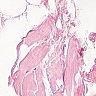
Metastatic tissue present: no